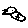
Label: bird